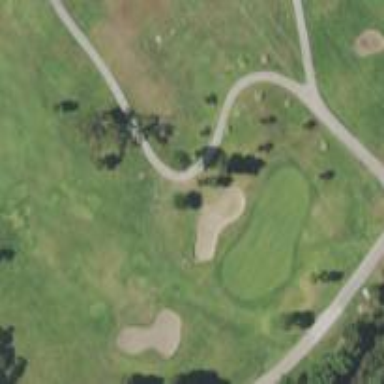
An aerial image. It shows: Grassy area designated as golf fairway.